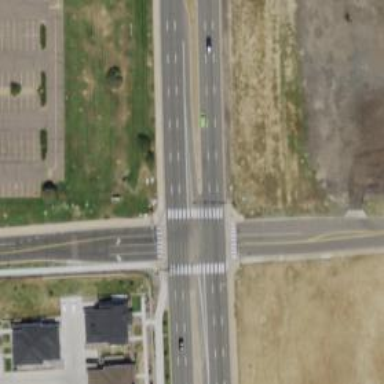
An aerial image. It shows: Zebra crossing on the road.